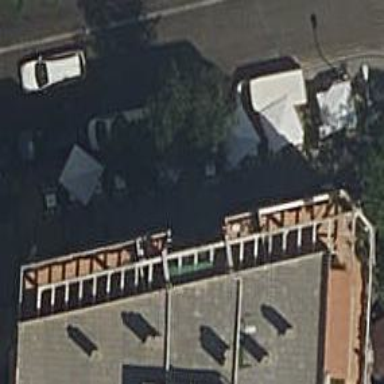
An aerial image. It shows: Bar.